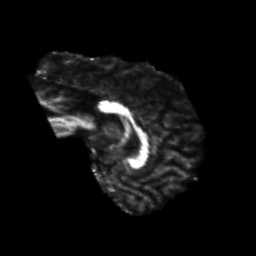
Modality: FA
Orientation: sagittal
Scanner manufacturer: siemens
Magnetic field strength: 3 T
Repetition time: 6.8 s
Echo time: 0.093 s